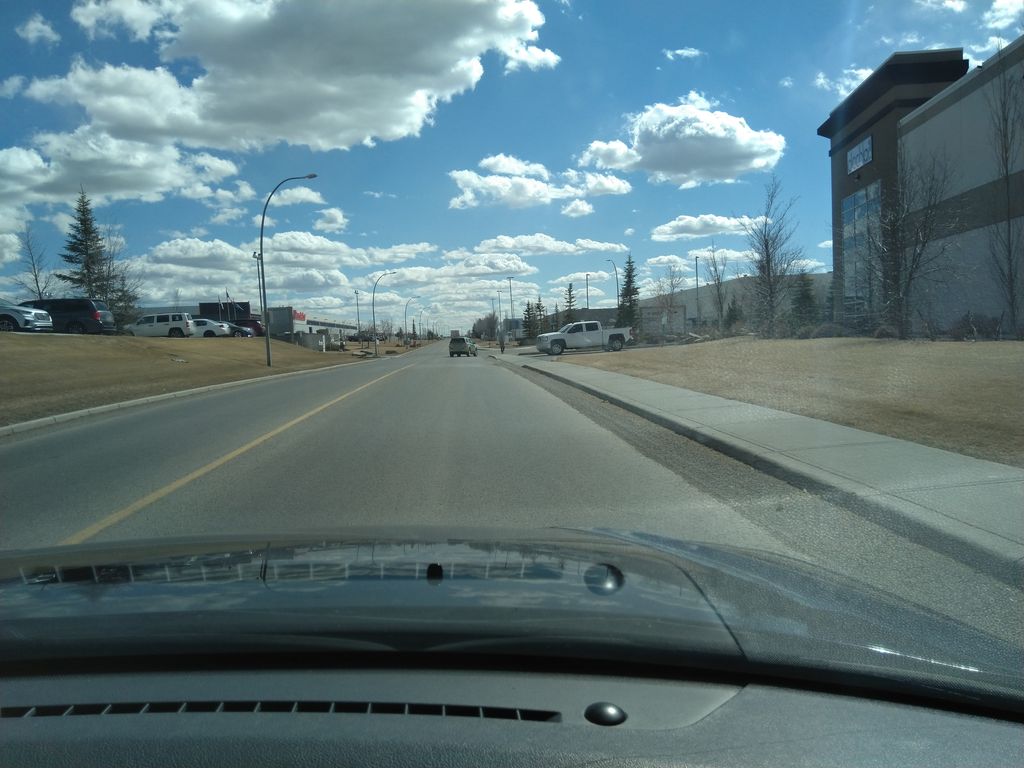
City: calgary